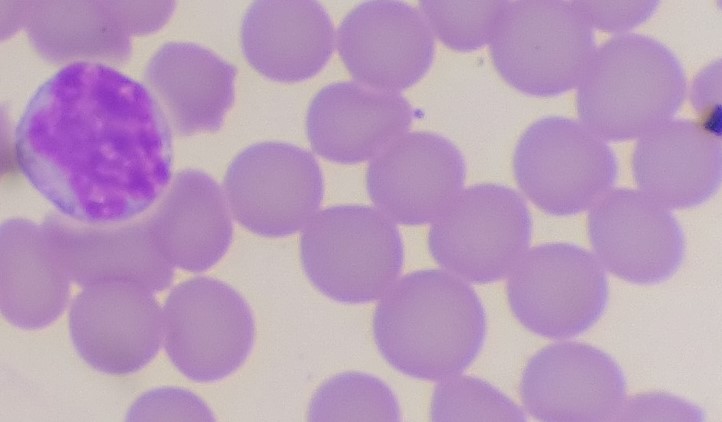
White blood cell type: Lymphocyte